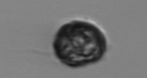
Label: Dinophyceae